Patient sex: M
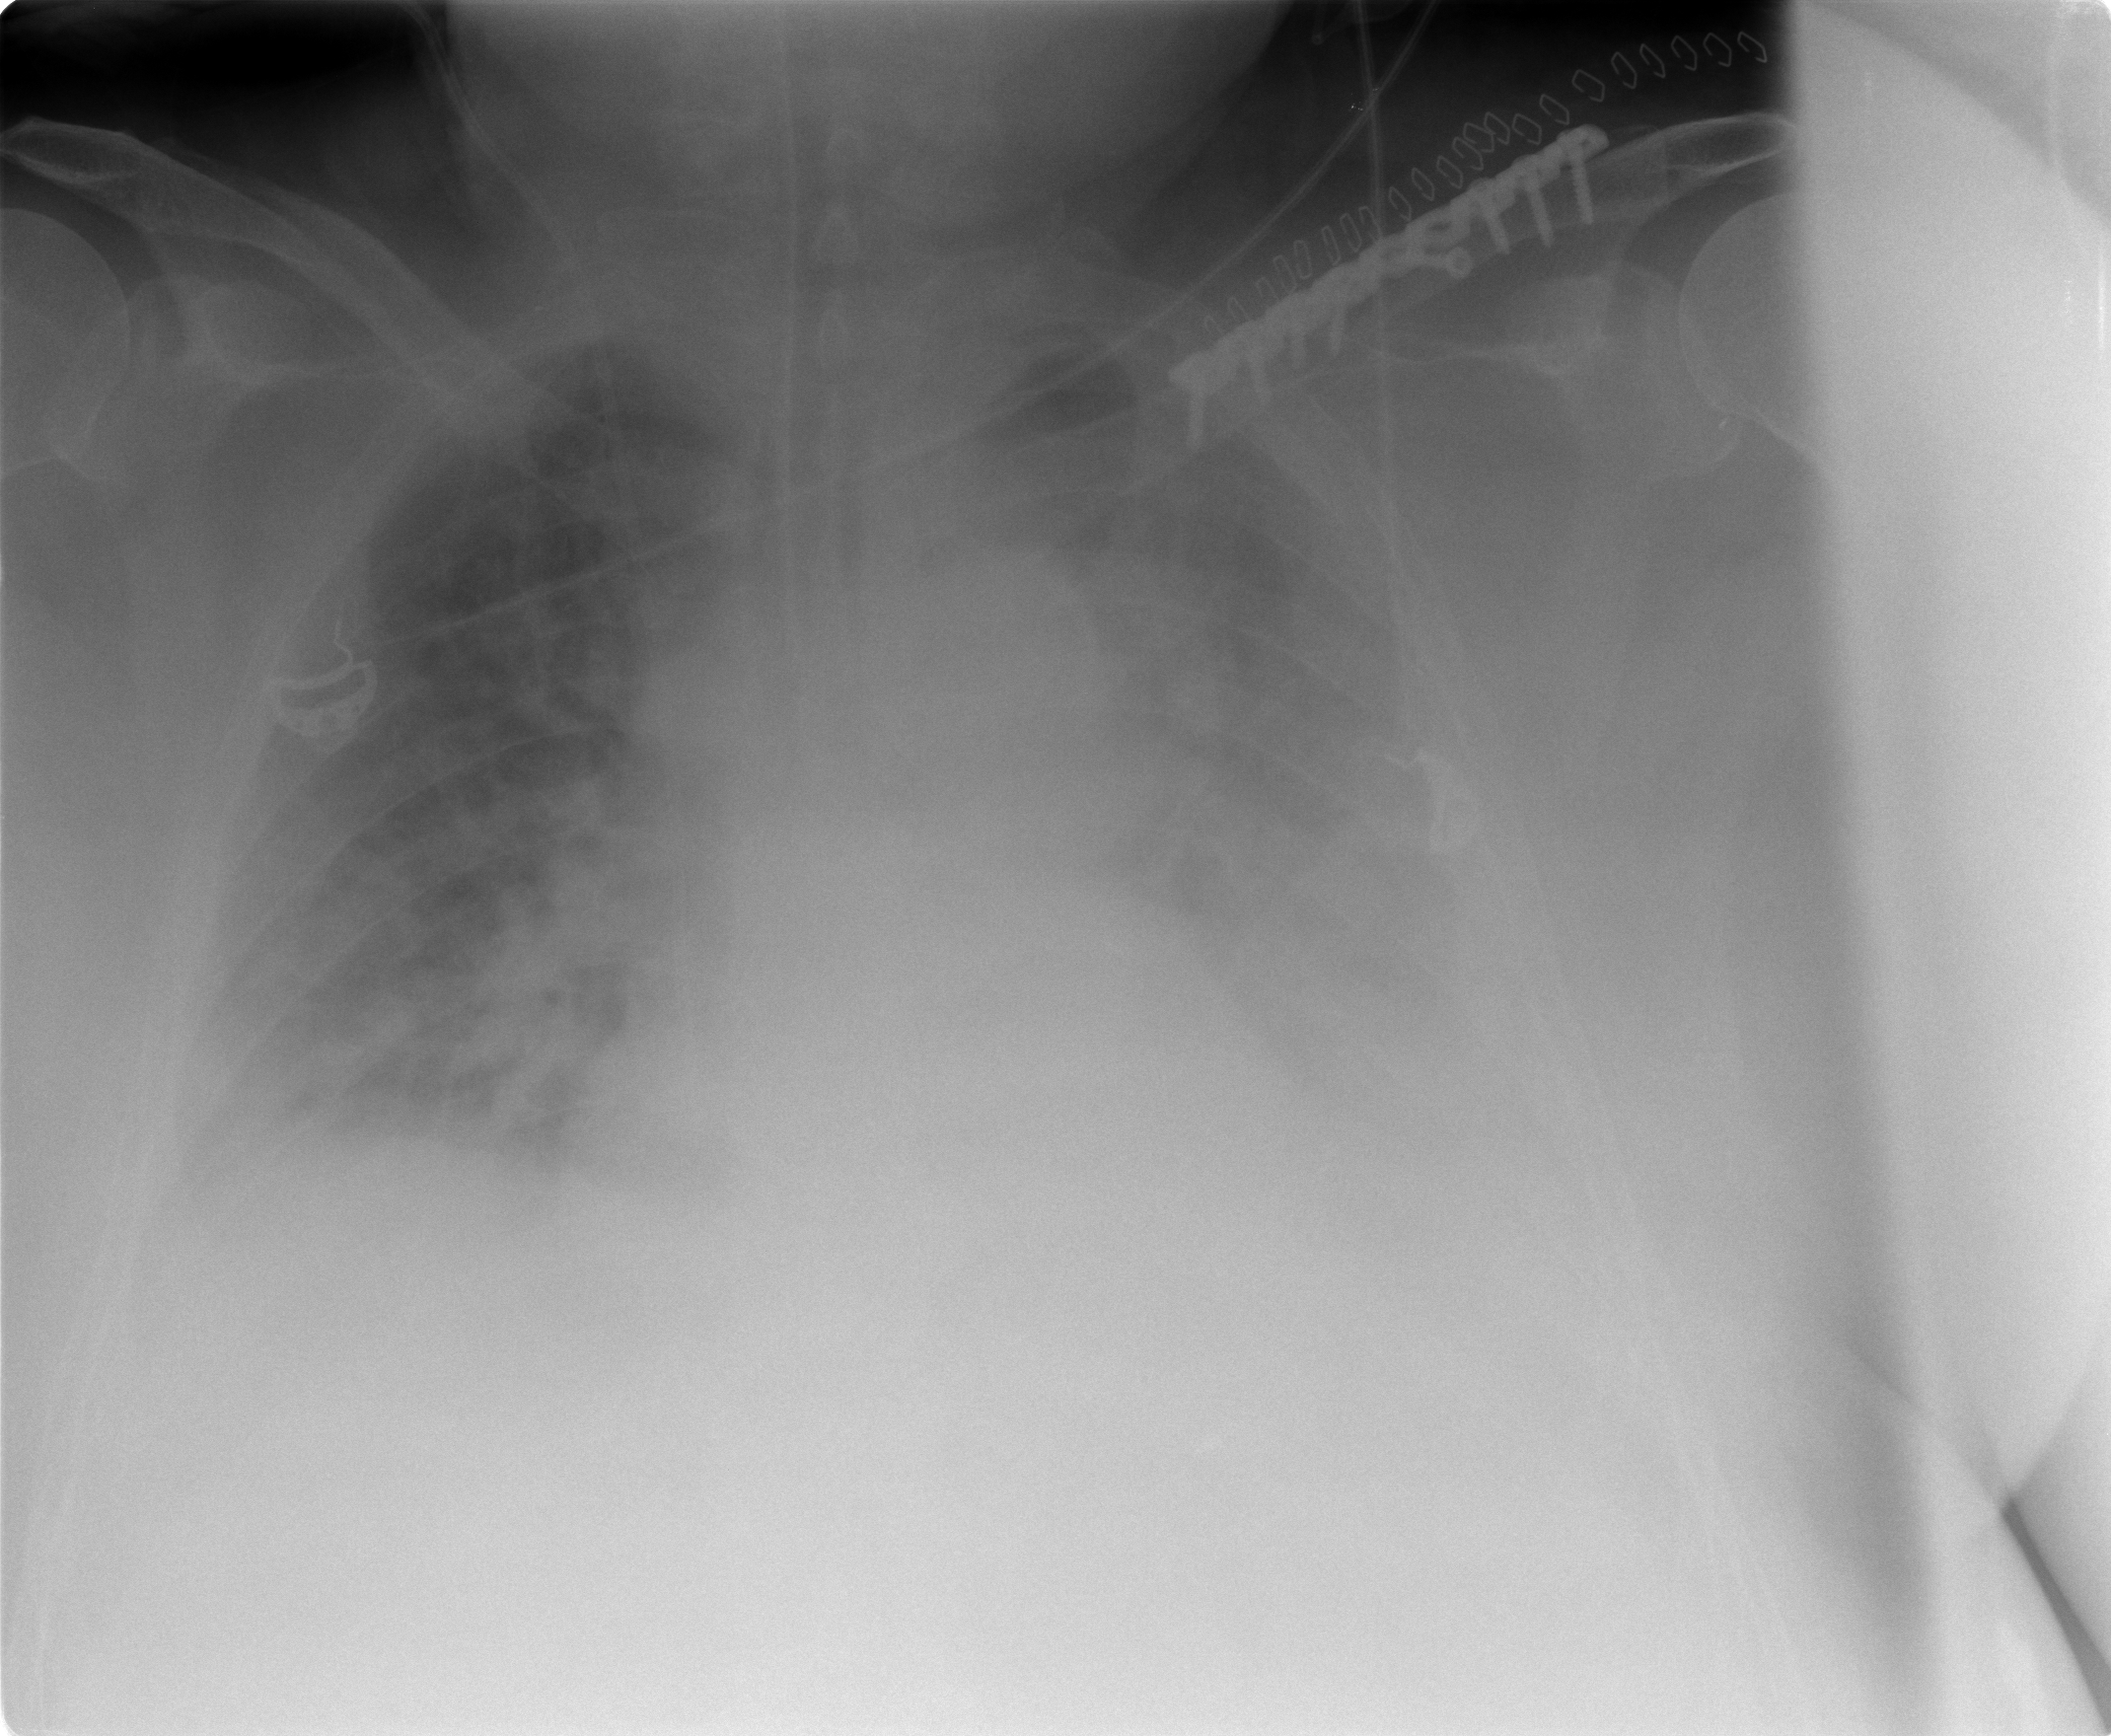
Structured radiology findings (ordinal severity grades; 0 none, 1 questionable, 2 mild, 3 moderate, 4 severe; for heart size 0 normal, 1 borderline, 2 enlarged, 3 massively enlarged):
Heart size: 0
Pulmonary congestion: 0
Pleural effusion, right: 0
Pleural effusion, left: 3
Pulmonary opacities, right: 0
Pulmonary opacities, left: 0
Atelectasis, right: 2
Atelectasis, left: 3